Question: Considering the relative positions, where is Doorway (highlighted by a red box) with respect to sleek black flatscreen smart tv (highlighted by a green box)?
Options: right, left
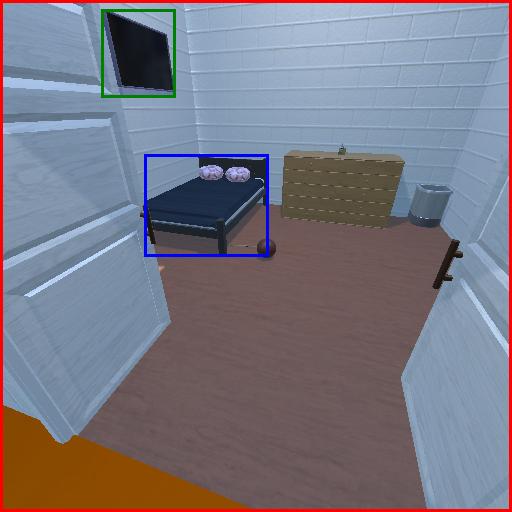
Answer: right